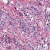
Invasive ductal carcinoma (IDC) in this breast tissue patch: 1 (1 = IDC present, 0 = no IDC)